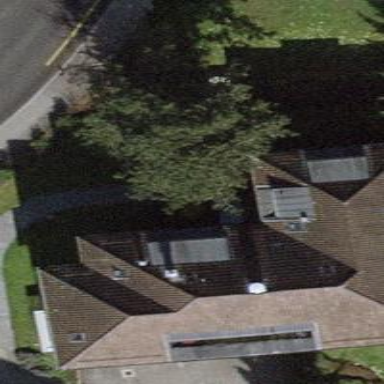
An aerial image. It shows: Pyramidal-shaped roof of apartment building.